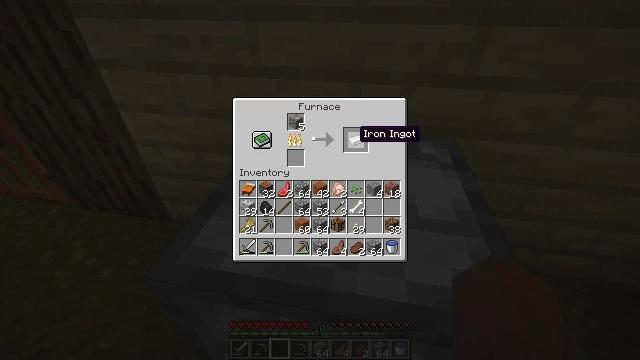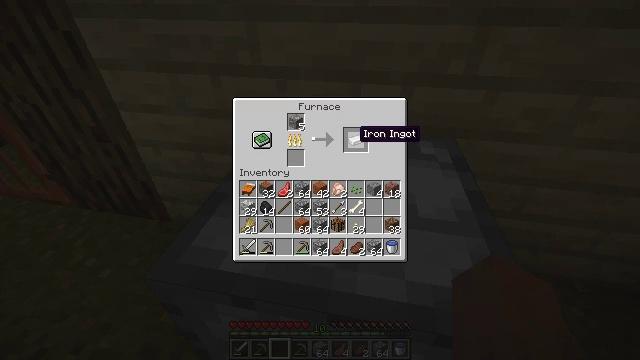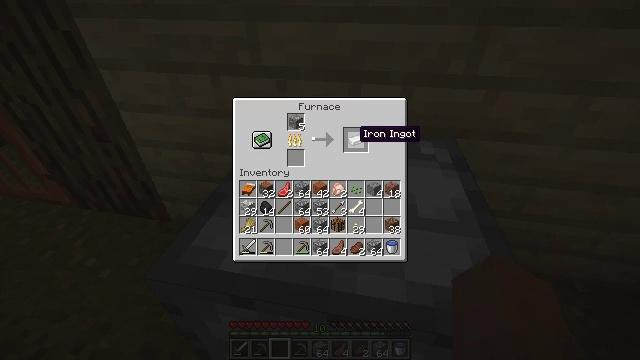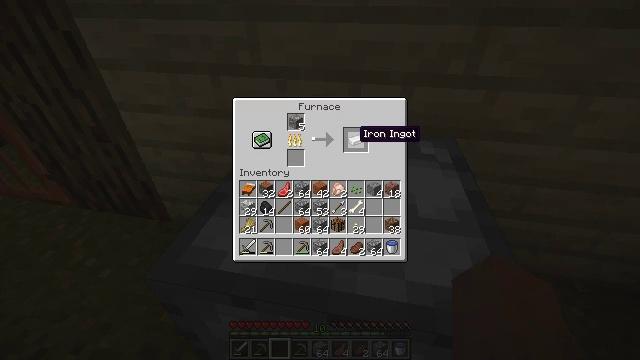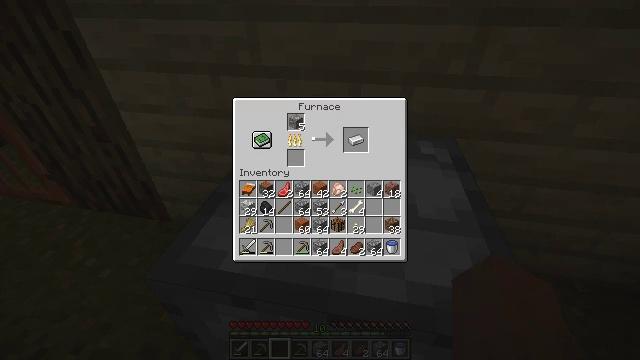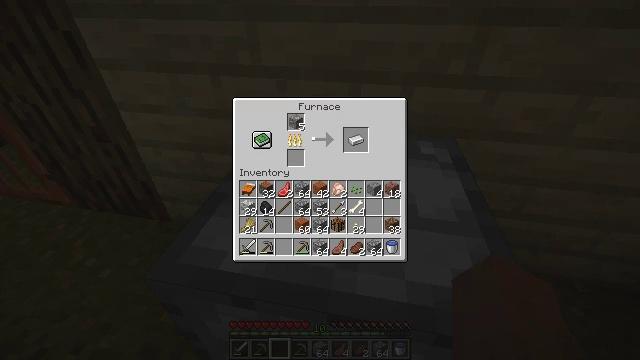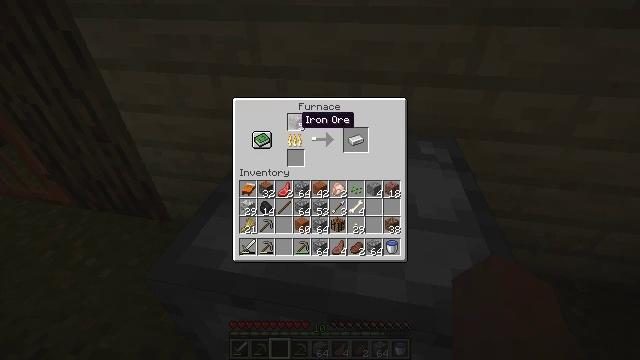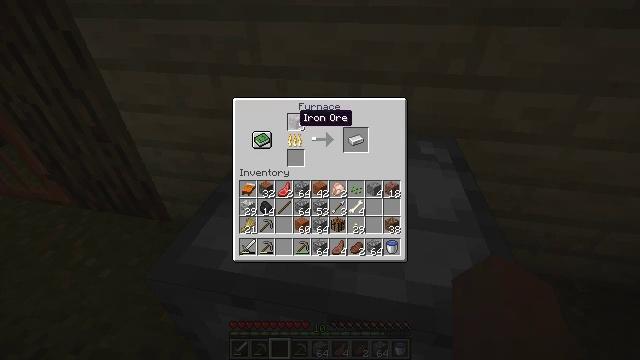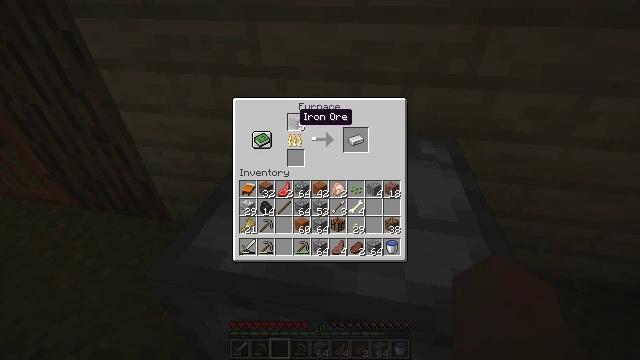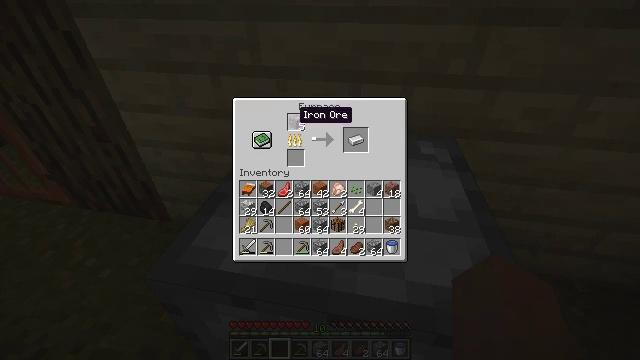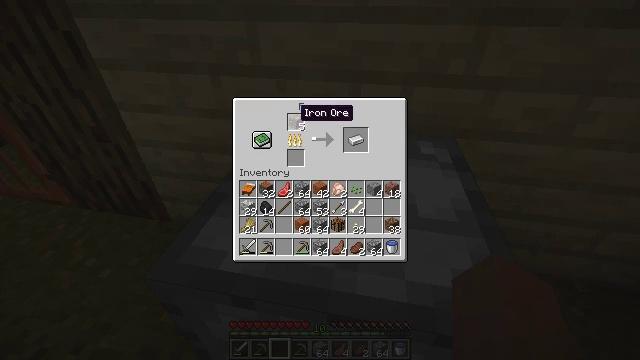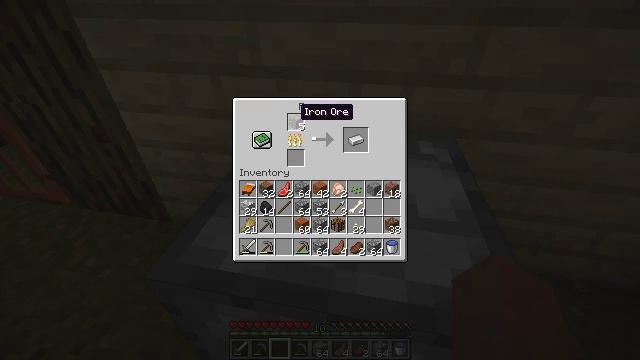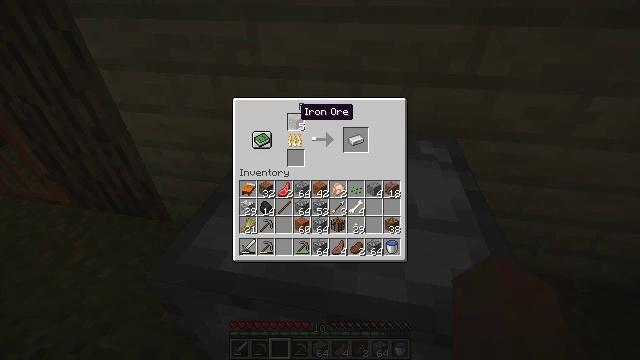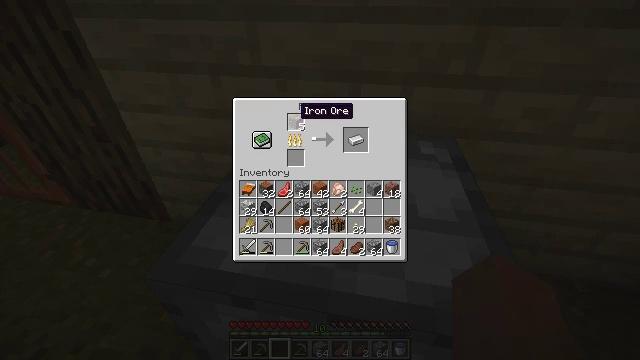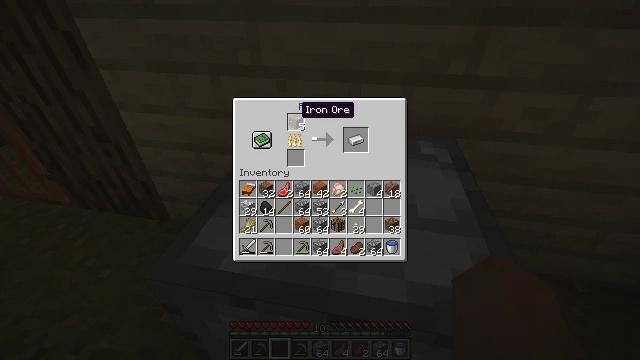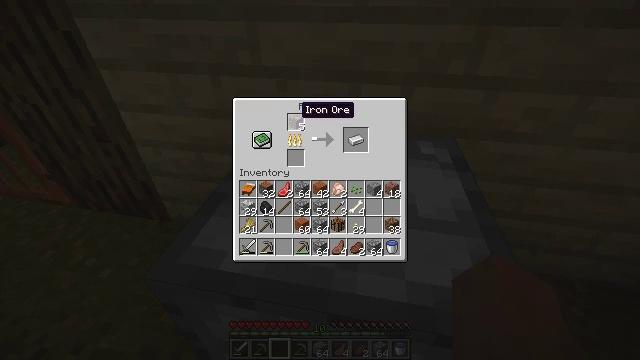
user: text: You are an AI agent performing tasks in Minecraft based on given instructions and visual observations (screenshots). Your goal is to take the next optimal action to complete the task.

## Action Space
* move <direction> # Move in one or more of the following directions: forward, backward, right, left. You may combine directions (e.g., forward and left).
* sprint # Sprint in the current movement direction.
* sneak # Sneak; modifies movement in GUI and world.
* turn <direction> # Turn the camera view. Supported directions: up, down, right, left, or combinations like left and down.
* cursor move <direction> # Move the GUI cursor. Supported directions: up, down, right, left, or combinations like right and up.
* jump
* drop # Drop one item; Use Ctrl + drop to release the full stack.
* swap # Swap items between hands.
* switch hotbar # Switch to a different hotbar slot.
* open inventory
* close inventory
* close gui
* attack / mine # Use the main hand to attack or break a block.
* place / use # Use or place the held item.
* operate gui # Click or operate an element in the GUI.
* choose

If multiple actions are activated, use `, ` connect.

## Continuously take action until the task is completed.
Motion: motion action
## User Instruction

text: Turn an acacia plank into an acacia button using crafting.
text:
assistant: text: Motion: no_op
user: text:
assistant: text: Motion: no_op
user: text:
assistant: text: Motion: no_op
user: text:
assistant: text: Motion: cursor move left
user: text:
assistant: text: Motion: cursor move left
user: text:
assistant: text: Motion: cursor move left and up
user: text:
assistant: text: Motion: no_op
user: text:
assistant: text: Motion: no_op
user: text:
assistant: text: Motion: no_op
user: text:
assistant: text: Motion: no_op
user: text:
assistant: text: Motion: no_op
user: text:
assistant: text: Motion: no_op
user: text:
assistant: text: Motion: no_op
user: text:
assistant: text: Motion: no_op
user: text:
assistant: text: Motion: no_op
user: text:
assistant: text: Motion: no_op
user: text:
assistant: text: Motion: no_op
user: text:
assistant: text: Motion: no_op
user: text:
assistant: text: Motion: no_op
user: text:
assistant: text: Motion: no_op
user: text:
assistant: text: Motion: no_op
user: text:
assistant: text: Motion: no_op
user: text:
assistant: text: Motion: no_op
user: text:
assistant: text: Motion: no_op
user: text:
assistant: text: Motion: no_op
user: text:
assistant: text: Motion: no_op
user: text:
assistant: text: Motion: cursor move right
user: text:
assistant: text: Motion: cursor move right
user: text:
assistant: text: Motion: no_op
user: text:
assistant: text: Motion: no_op